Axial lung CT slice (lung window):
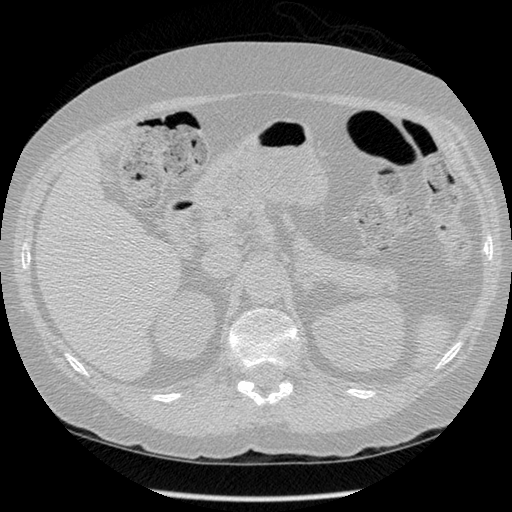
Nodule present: no